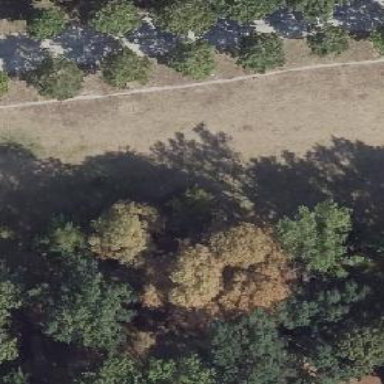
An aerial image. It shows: Broadleaved deciduous tree located in park.